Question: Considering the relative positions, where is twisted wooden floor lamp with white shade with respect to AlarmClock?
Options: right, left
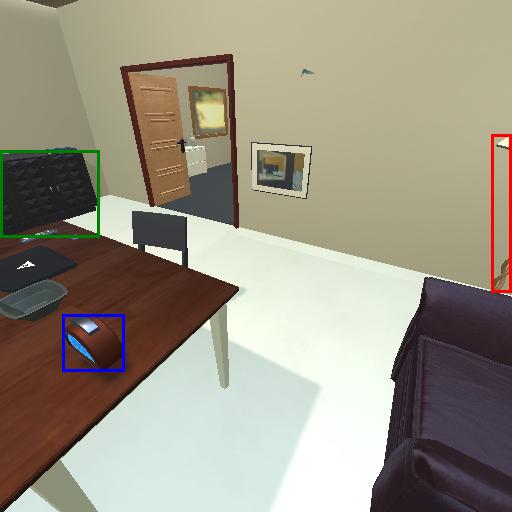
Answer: right